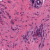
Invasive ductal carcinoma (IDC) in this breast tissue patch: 0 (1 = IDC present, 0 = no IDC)